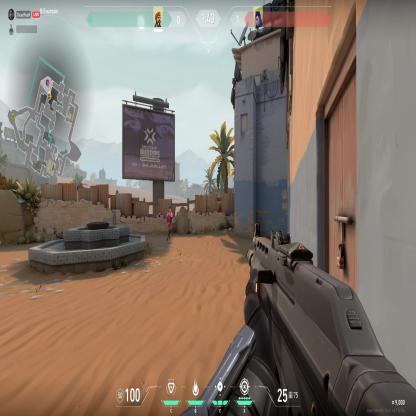
Label: enemy